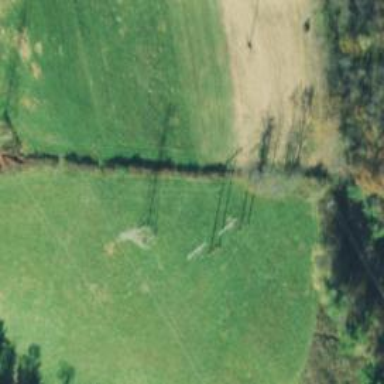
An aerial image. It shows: Lattice structure tower used for power distribution.